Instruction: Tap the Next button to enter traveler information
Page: cart
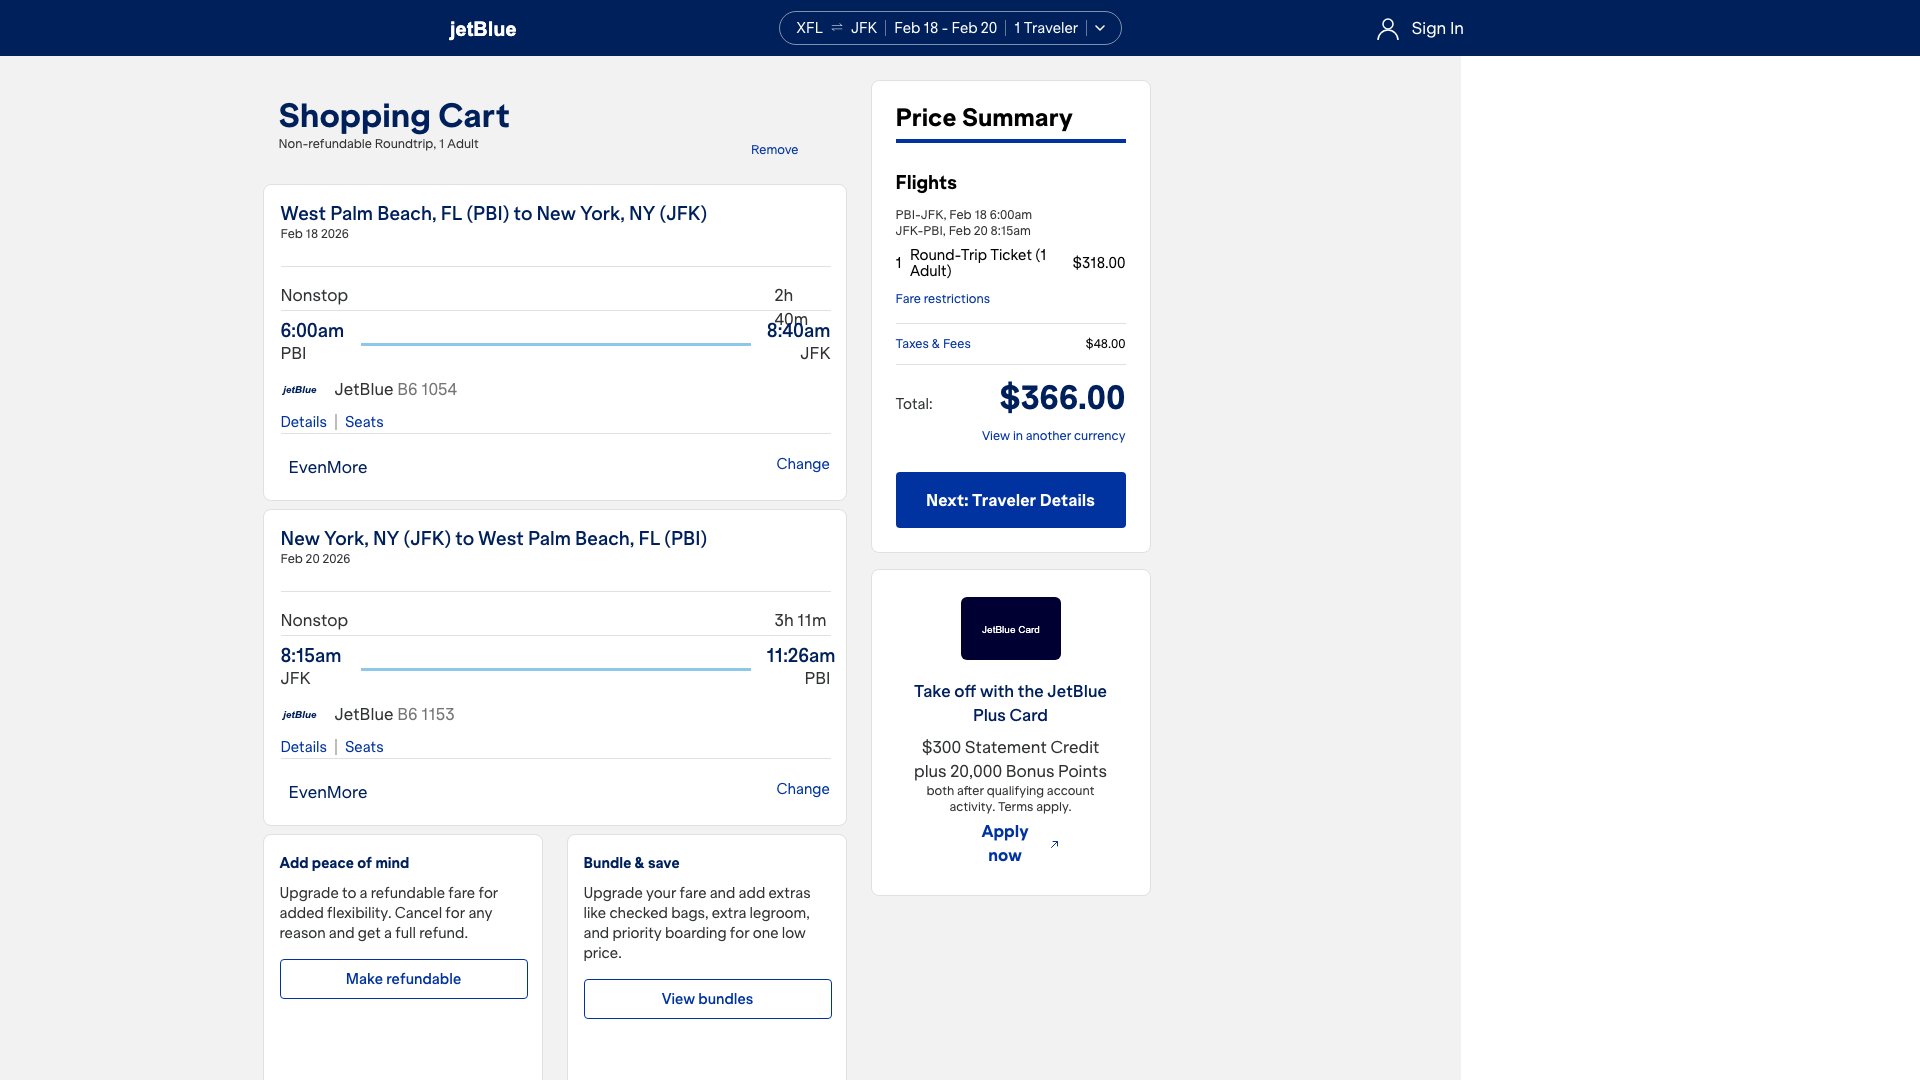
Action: click